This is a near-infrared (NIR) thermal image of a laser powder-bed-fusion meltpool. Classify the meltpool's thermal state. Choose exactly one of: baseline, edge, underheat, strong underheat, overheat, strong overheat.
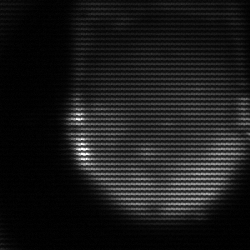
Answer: edge